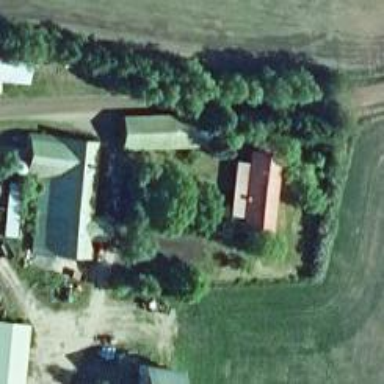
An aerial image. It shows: Farm.